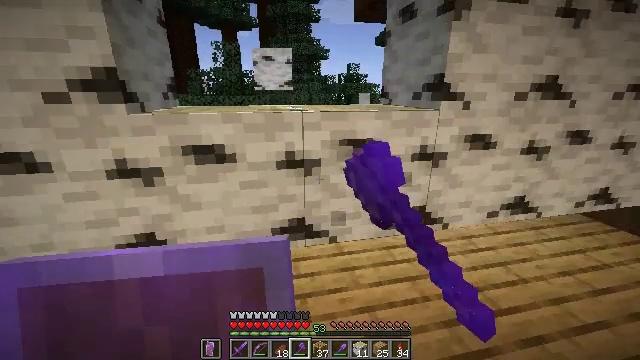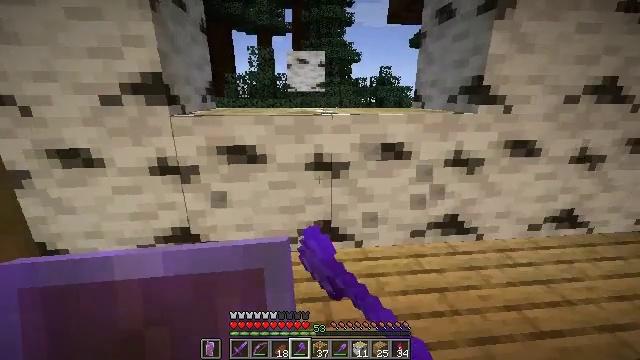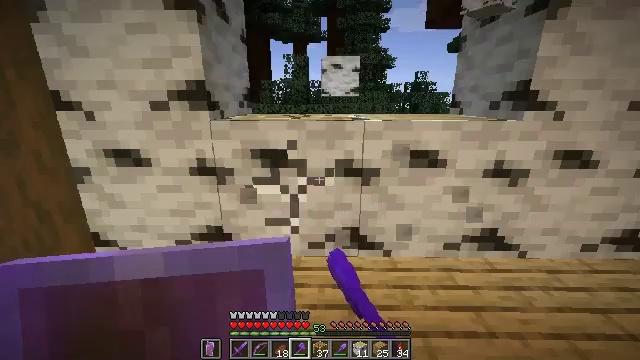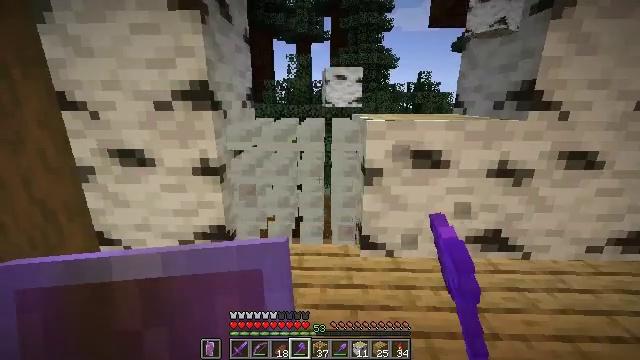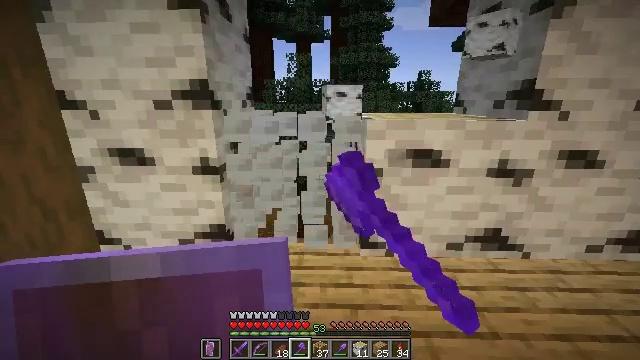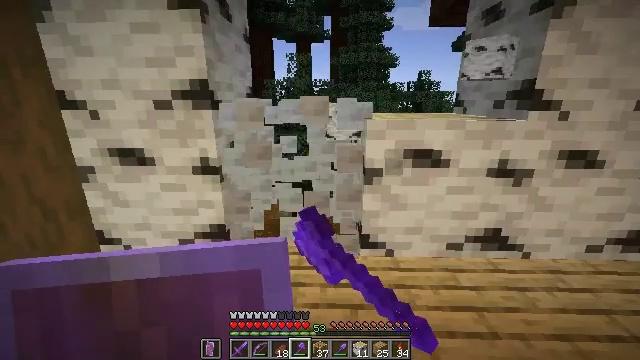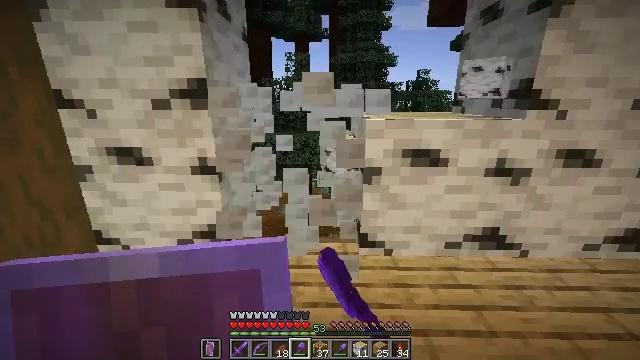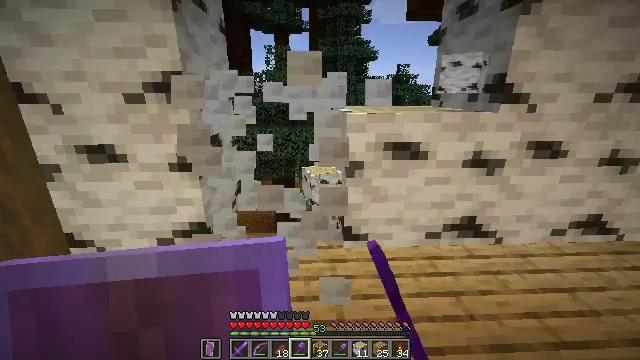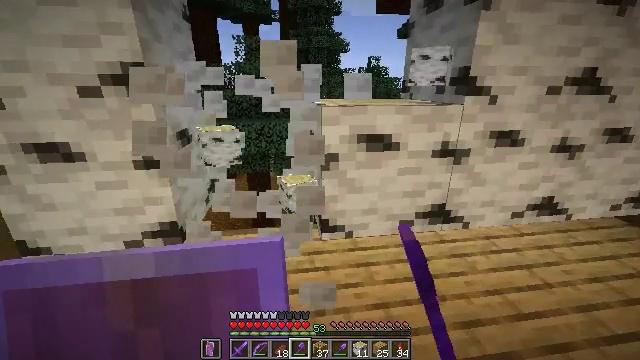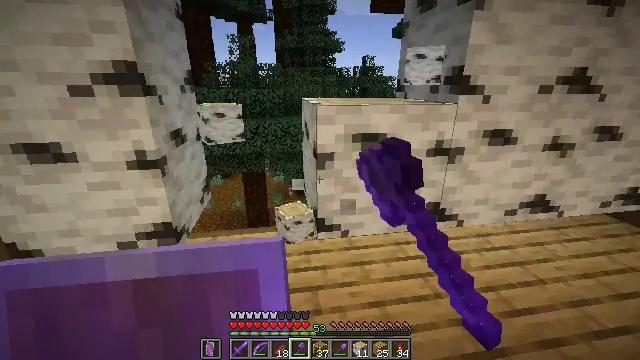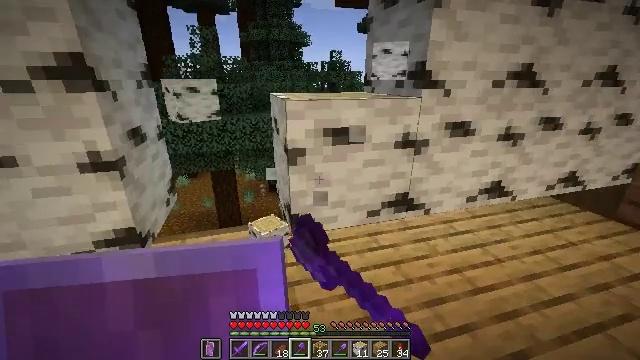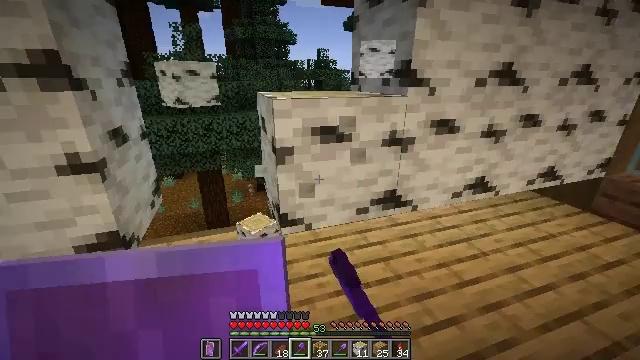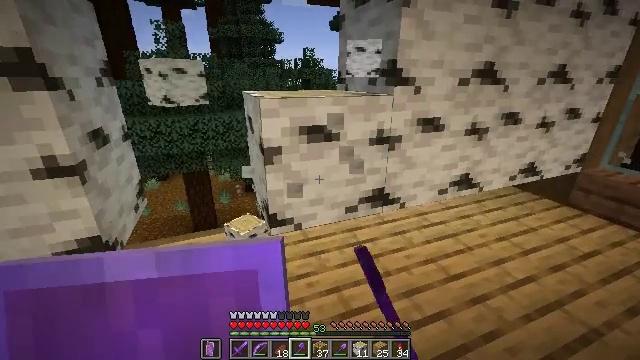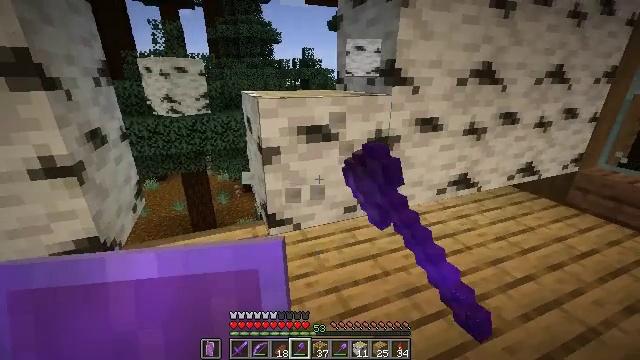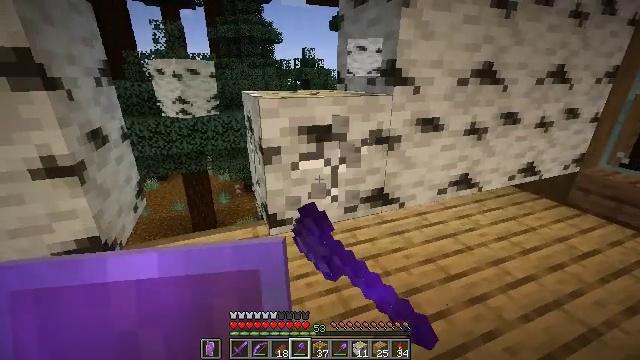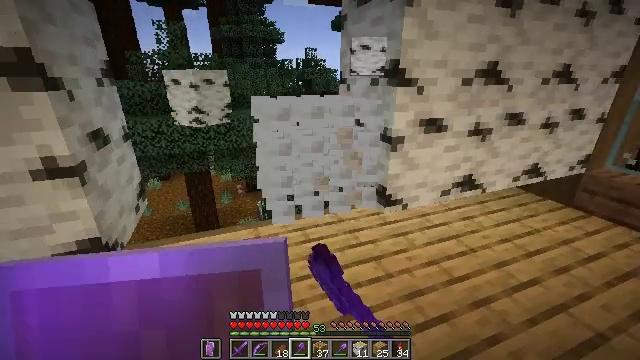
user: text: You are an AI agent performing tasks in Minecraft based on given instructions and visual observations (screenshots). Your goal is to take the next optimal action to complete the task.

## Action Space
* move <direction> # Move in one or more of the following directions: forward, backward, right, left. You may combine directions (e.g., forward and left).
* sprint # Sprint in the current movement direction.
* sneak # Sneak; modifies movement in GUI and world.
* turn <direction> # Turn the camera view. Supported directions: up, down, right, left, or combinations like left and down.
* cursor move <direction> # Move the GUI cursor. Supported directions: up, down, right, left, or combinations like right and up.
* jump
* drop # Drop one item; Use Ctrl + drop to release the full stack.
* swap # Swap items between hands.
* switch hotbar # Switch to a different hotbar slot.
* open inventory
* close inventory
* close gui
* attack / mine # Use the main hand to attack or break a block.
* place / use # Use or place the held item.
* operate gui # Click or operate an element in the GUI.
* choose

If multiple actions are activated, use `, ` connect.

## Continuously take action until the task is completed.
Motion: motion action
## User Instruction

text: Use your axe to get birch logs.
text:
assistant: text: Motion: turn left, attack / mine
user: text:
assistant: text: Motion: turn left and up, attack / mine
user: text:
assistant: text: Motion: attack / mine
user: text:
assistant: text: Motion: attack / mine
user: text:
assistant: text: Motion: attack / mine
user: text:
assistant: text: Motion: attack / mine
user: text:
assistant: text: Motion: turn right and down, attack / mine
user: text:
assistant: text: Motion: turn right and down, attack / mine
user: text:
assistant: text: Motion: turn right, attack / mine
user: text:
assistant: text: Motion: turn right and down, attack / mine
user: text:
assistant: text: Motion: turn right, attack / mine
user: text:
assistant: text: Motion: turn right, attack / mine
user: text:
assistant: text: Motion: attack / mine
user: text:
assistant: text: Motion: attack / mine
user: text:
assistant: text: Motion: move forward, attack / mine
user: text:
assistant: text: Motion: move forward, turn left
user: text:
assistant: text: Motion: move forward, turn left and down
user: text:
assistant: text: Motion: move forward, turn left and down
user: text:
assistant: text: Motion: move forward, turn down
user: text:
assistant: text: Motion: no_op